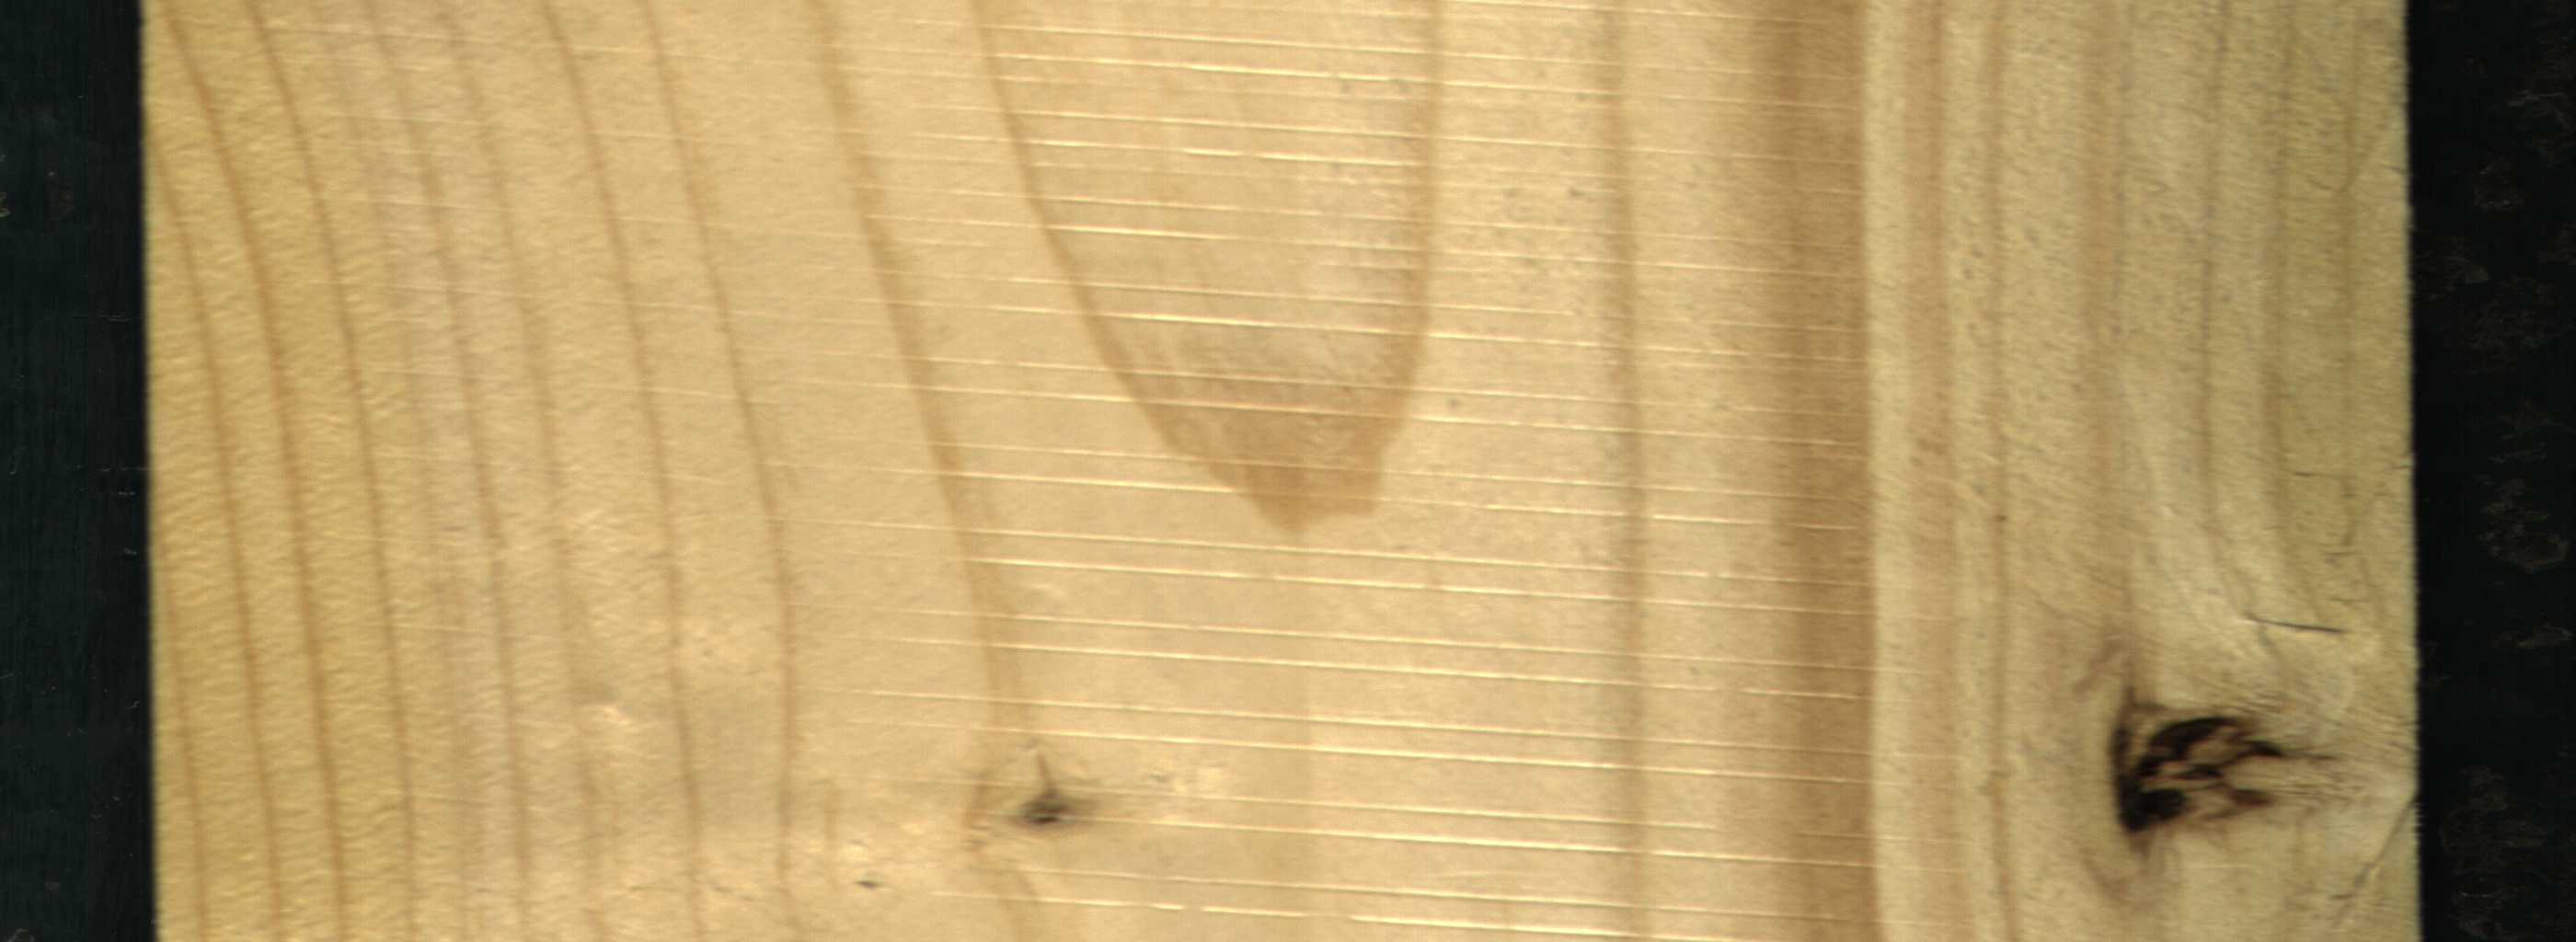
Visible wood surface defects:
Dead_Knot
Live_Knot